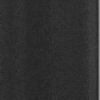
Label: dusty